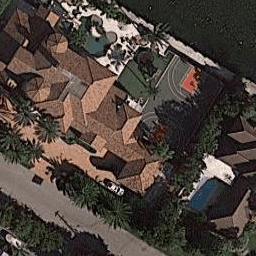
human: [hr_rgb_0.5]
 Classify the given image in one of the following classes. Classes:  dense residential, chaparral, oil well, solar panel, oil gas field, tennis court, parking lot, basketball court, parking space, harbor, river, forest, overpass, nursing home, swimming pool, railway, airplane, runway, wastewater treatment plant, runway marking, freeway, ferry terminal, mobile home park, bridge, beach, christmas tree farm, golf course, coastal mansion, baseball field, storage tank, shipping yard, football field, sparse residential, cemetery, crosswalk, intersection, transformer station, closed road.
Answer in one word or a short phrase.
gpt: coastal mansion